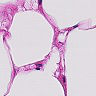
Metastatic tissue present: no